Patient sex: M
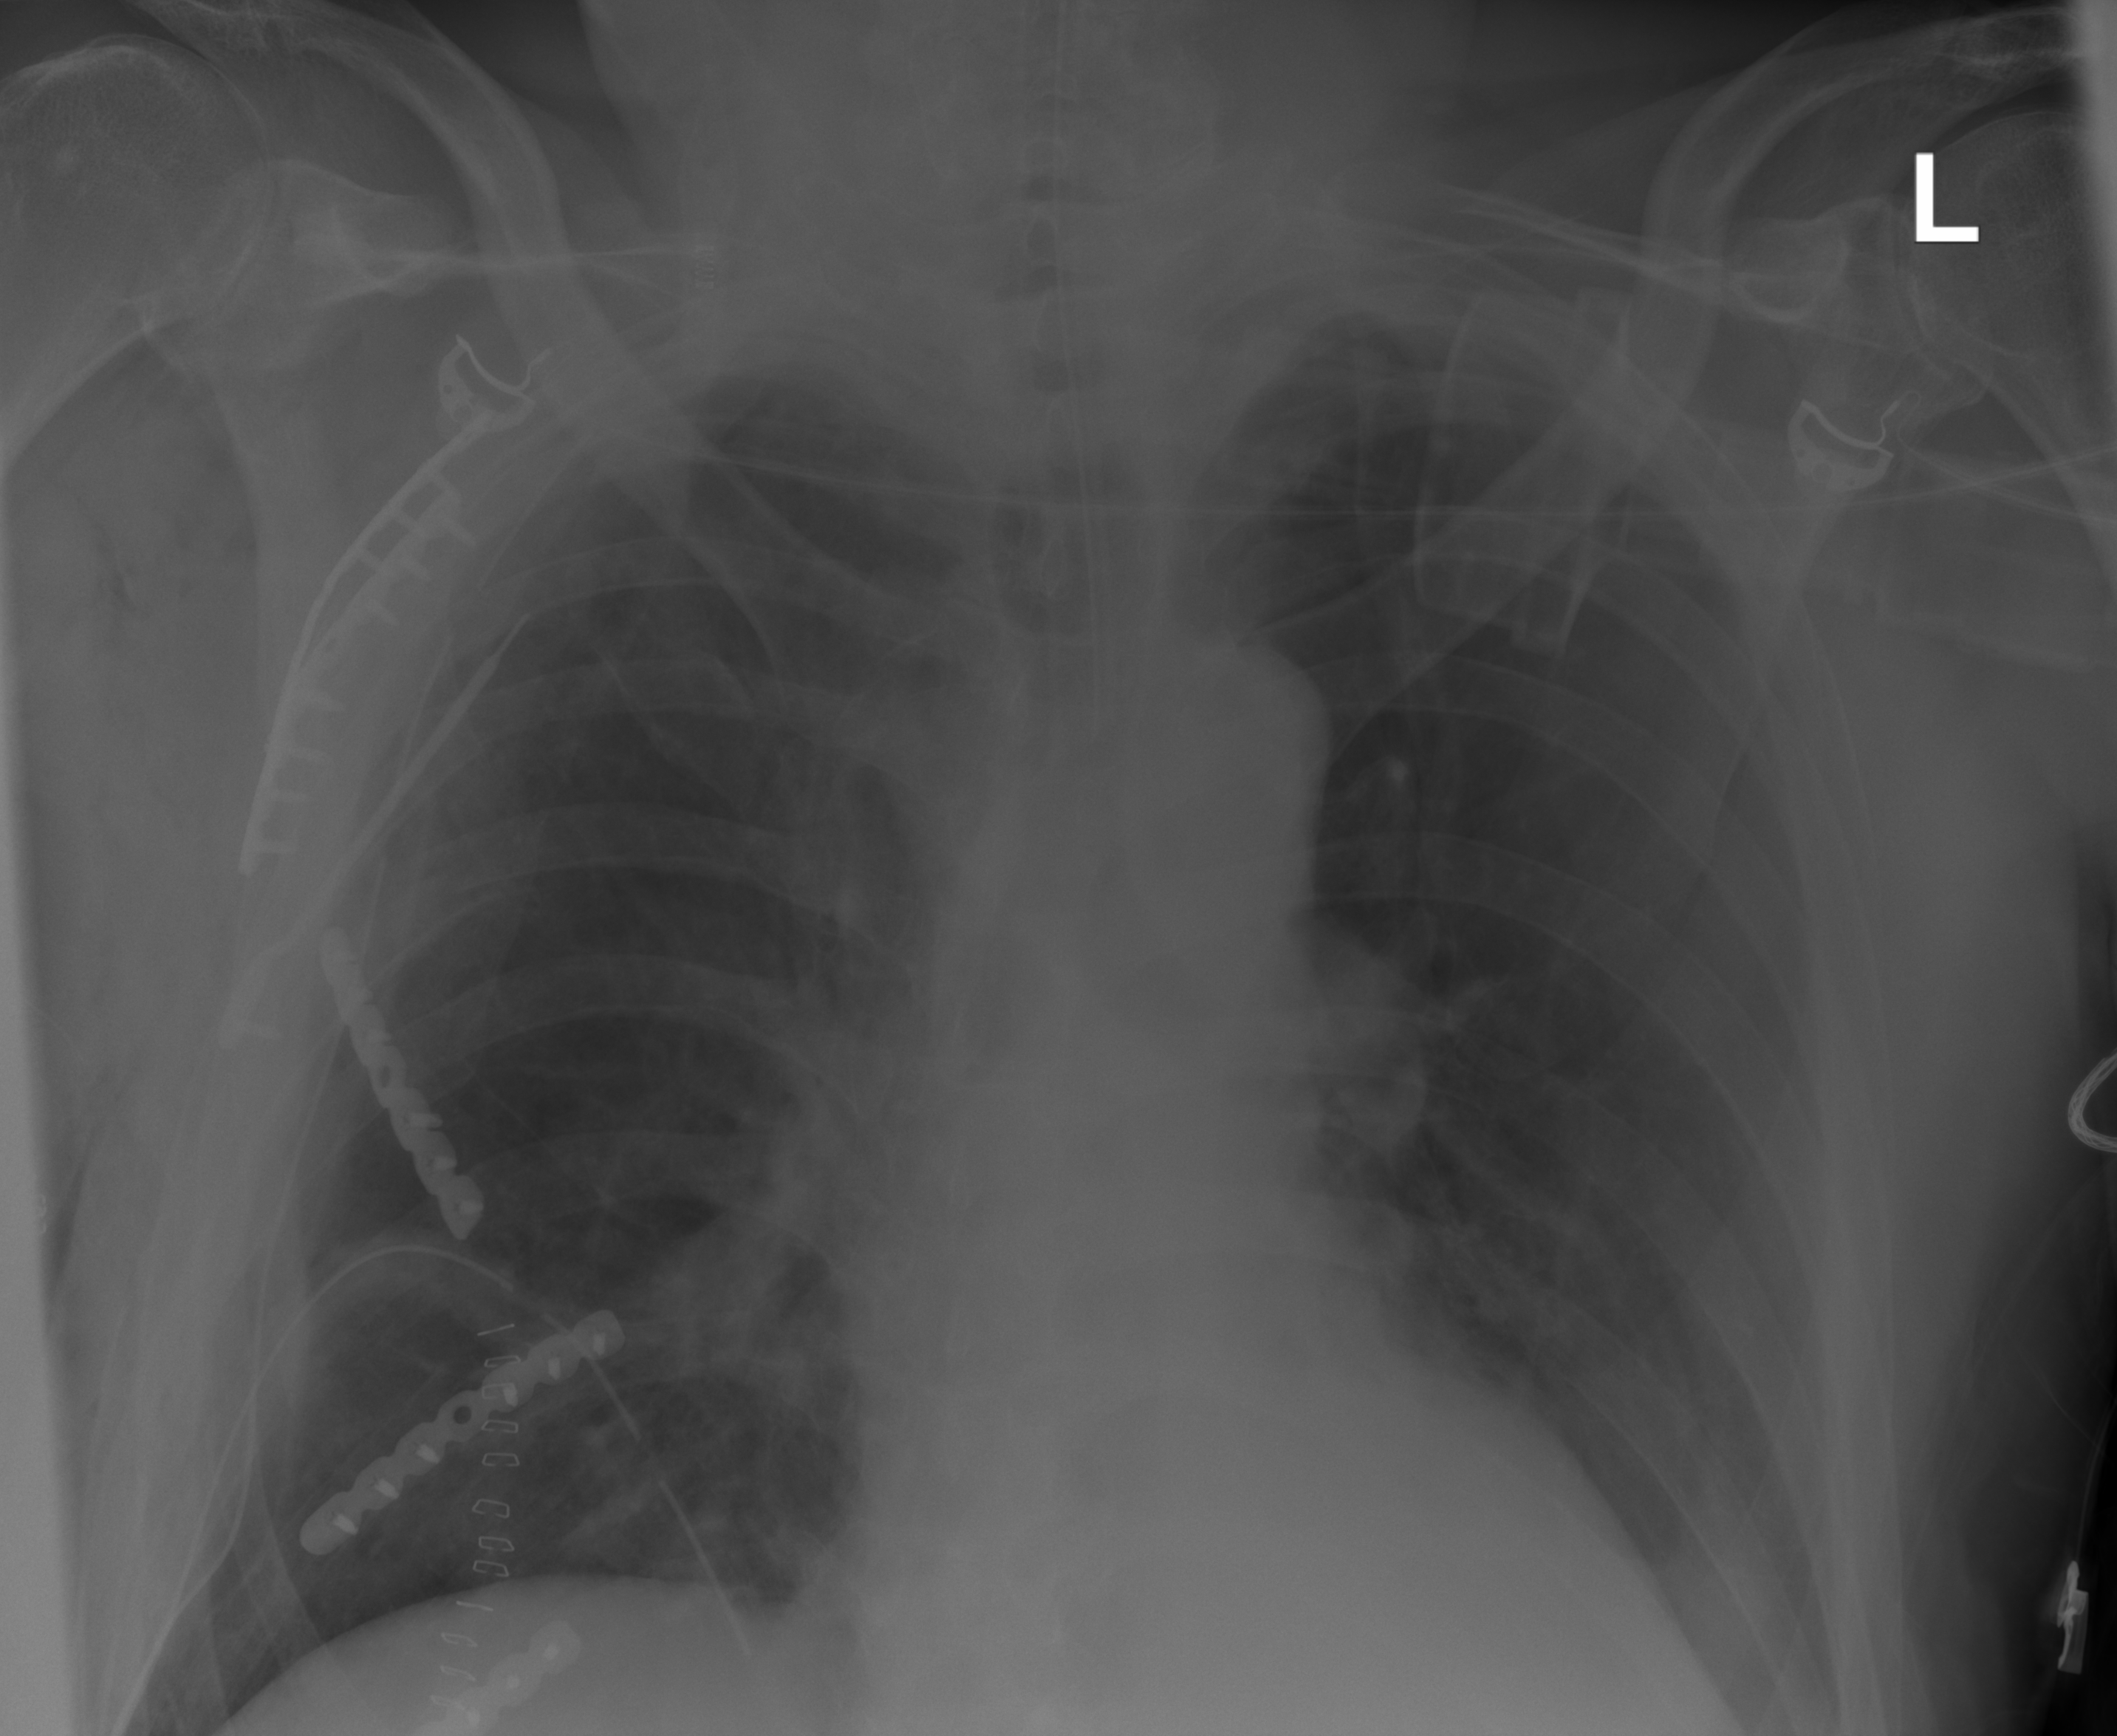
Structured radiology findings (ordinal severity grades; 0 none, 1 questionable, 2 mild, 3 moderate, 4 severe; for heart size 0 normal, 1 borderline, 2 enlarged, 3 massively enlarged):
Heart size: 0
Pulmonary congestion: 0
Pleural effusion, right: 1
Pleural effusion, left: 1
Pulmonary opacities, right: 2
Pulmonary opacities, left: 0
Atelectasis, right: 2
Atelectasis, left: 2